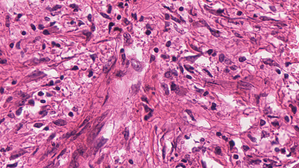
Tumor epithelial tissue: no
Tumor-associated stroma tissue: yes
Normal tissue: no